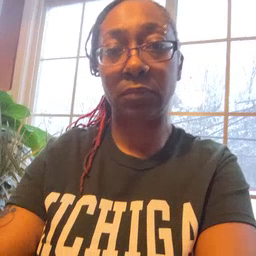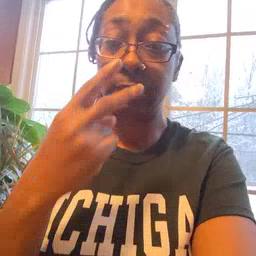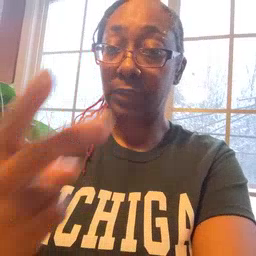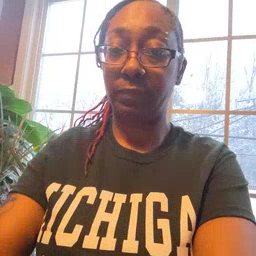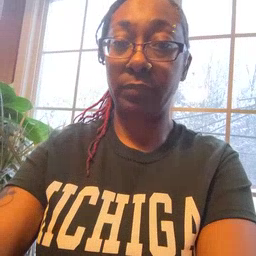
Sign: see